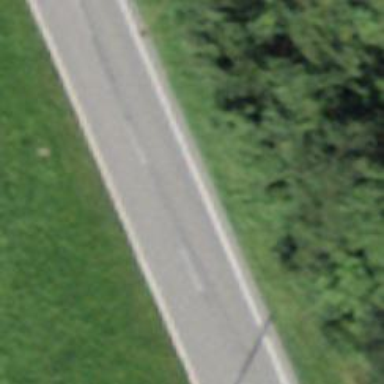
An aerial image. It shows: Asphalt road classified as tertiary.